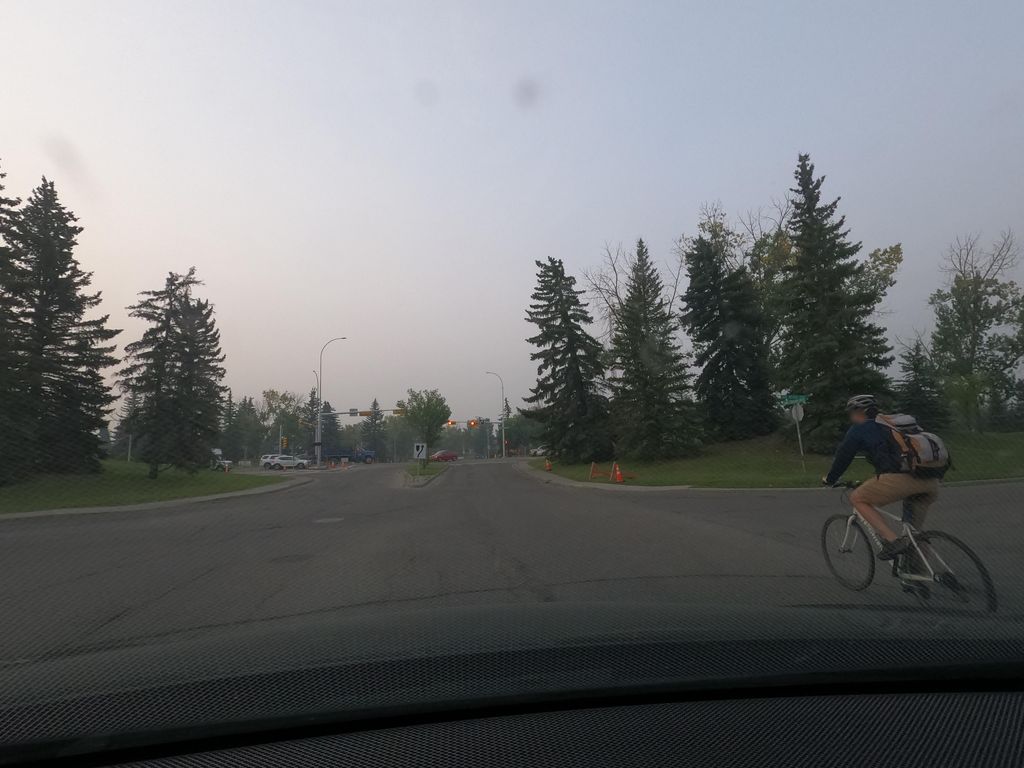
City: calgary